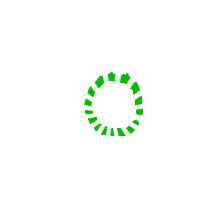
Shape: circle